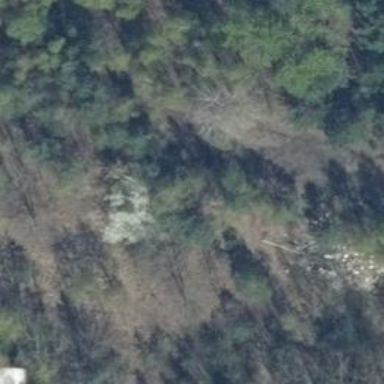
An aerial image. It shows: Abandoned railway.